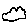
Label: cloud